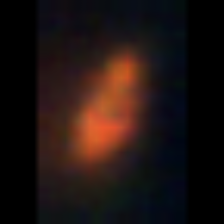
Taxon: Prorocentrum
Group: Dinoflagellates